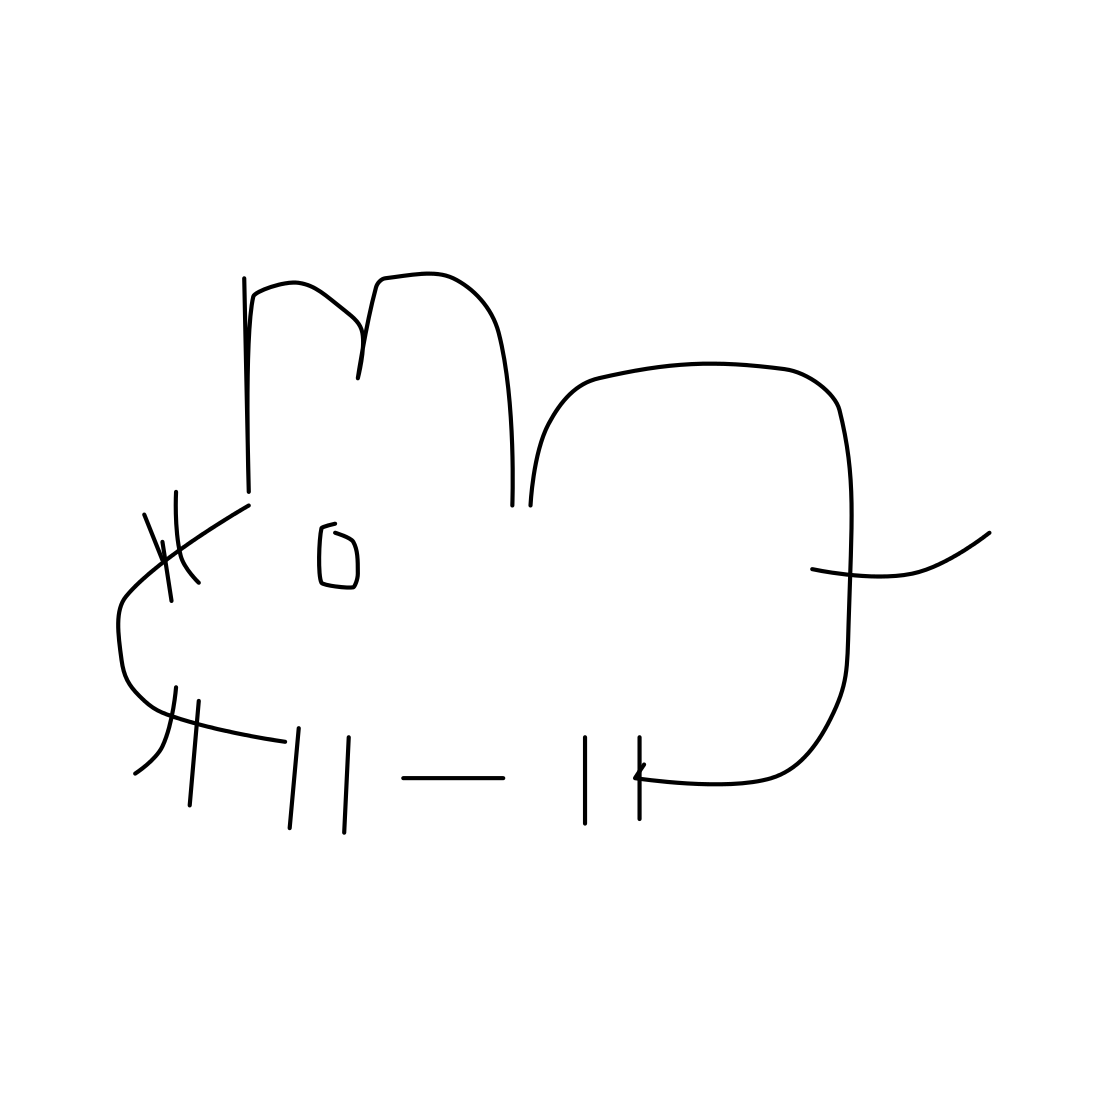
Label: mouse (animal)